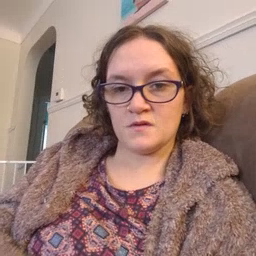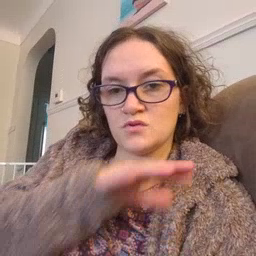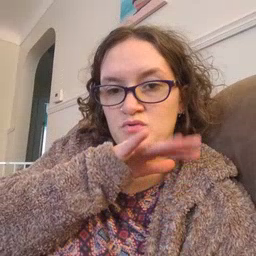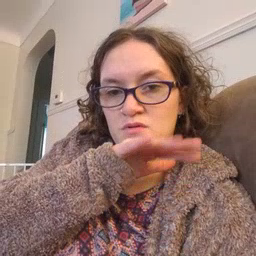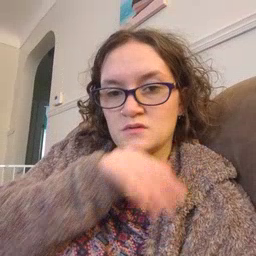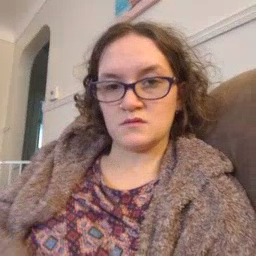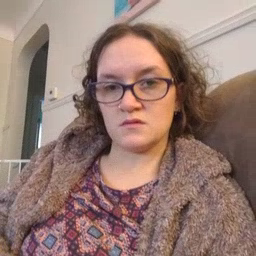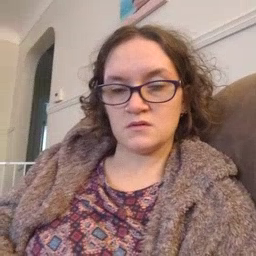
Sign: dirty